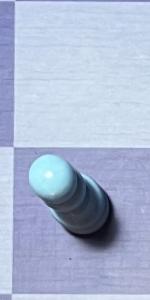
Label: Pawn_White